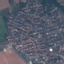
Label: Residential